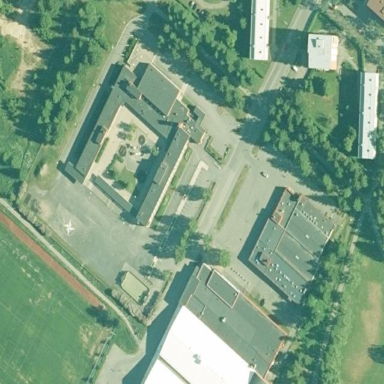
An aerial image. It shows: School building.